Question: I set up some Event goals that are not tracked.
For example I have some documents to download on my page. I have been clicking on them for a few days, yet all goals show 0 conversions.
'''
Category: Equals to: Docs
Action: Equals to: Download
Label: Equals to: Best practices
'''
Here is the onClick event in the code:
'''
<a href="/Docs/Best-Practices.pdf" target="_blank" class="dl" onClick="_gaq.push(['_trackEvent', 'Docs', 'Download', 'Best practices',, null]);">Best practices</a>
'''
or
'''
<a href="/Docs/Best-Practices.pdf" target="_blank" class="dl" onClick="_gaq.push(['_trackEvent', 'Docs', 'Download', 'Best practices']);">Best practices</a>
'''
(neither of them works)

Am I missing something here?
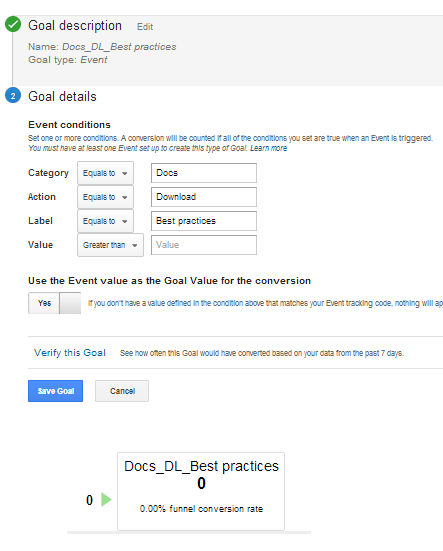
Answer: Perhaps you are using the newer Universal Analytics? Then the syntax is different then the Classic Analytics.
Classic Analytics uses gaq.push:
'''
<a href="/Docs/Best-Practices.pdf" target="_blank" class="dl" onClick="_gaq.push(['_trackEvent', 'Docs', 'Download', 'Best practices']);">Best practices</a>
'''
Universal Analytics uses a different one, as detailed <URL>:
> You can also send events using the following convenience commands. In each command, the optional parameters have been removed.
'''
ga('send', 'event', 'category', 'action');
ga('send', 'event', 'category', 'action', 'label');
ga('send', 'event', 'category', 'action', 'label', value); // value is a number.
'''
So your example would look something like this:
'''
<a href="/Docs/Best-Practices.pdf" target="_blank" class="dl" onClick="ga('send', 'event', 'Docs', 'Download', 'Best practices');">Best practices</a>
'''
Also, to find out if the tracking code you have installed, search for ga.js for Classic Analytics or analytics.js for Universal Analytics.